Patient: sex M, age 57
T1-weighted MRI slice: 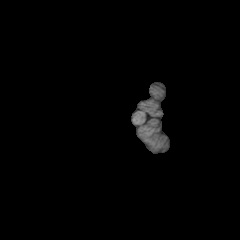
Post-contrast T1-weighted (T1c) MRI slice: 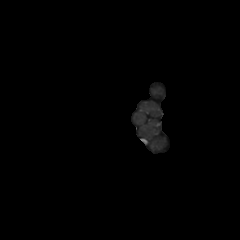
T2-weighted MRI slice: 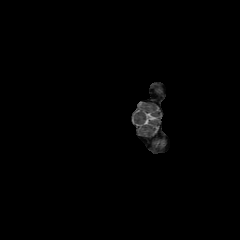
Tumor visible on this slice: no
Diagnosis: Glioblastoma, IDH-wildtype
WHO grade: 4